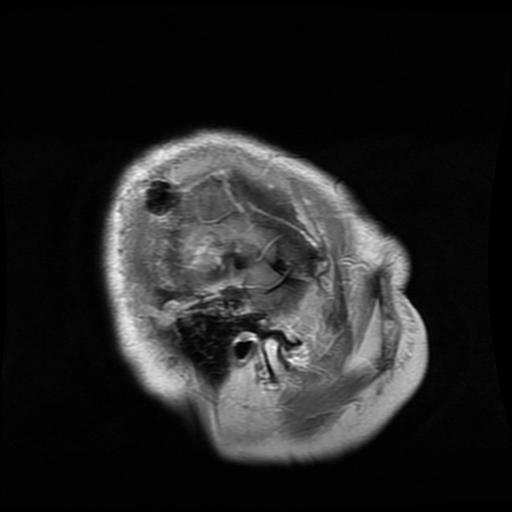
Label: glioma